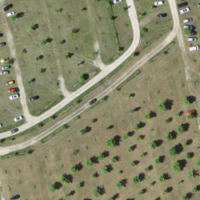
EUNIS habitat code: 53
Species observed at this site:
Hippocrepis emerus
Cornus sanguinea
Sporobolus indicus
Prunus padus